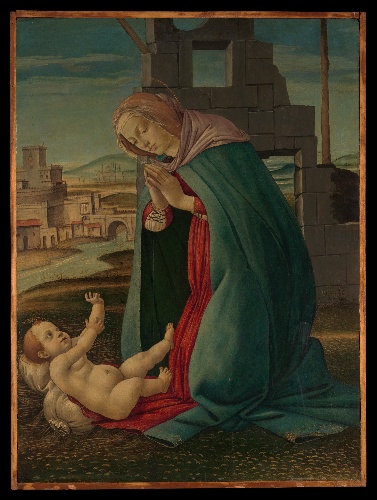
Title: The Nativity
Artist: Workshop of Botticelli
Artist bio: Italian, Florentine, 1444/45–1510
Date: late 15th century
Object type: Painting
Classification: Paintings
Medium: Tempera and gold on wood
Culture: Italian, Florence
Dimensions: Overall: 30 1/2 × 22 1/2 in. (77.5 × 57.2 cm)
Department: Robert Lehman Collection
Credit line: Robert Lehman Collection, 1975
Accession year: 1975
Repository: Metropolitan Museum of Art, New York, NY
Tags: Virgin Mary|Jesus|Nativity